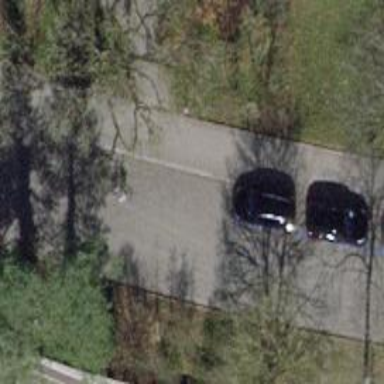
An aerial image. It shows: Footway with pebblestone surface.